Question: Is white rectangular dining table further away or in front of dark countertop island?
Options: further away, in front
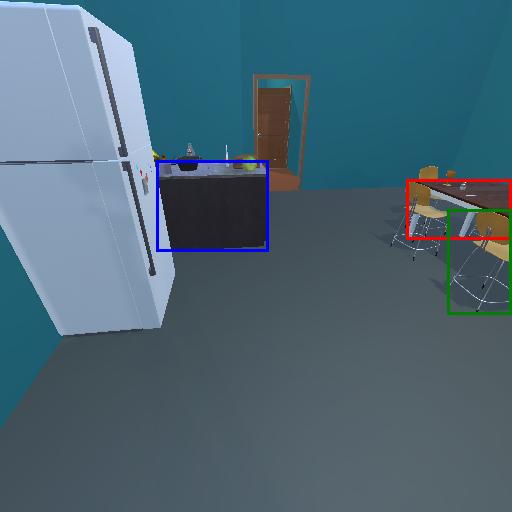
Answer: further away